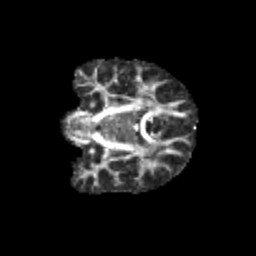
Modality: FA
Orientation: coronal
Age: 10
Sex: male
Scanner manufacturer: siemens
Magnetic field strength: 3 T
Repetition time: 3.8 s
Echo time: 0.07 s